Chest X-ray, PA view. Patient: 52 years old, sex F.
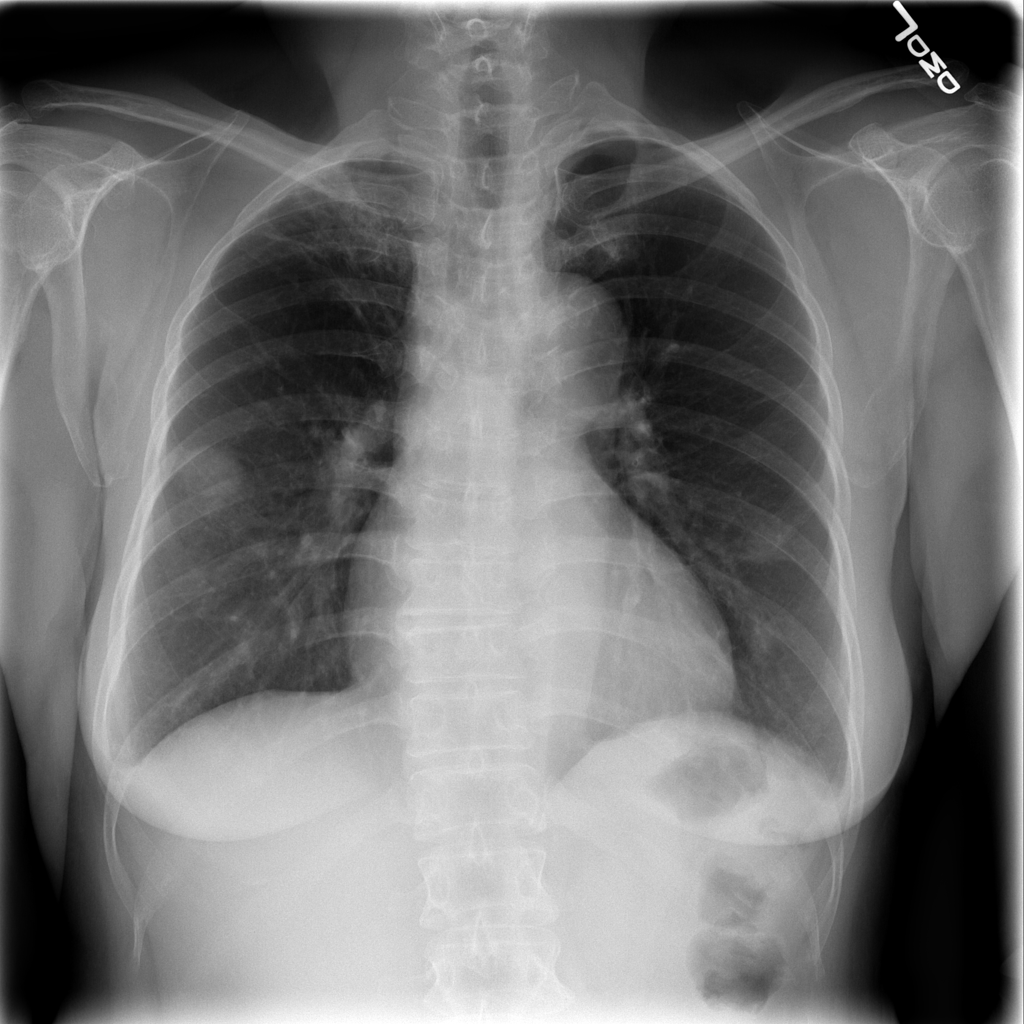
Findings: Nodule